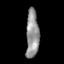
Tissue: skin
Cell type: Epithelial cells
Senescence score: 0.2847
Nuclear area (px): 612
Mean DAPI intensity: 146.17